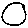
Label: circle